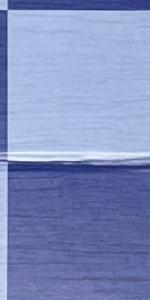
Label: Empty